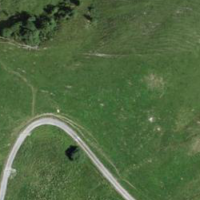
EUNIS habitat code: 41
Species observed at this site:
Filipendula ulmaria